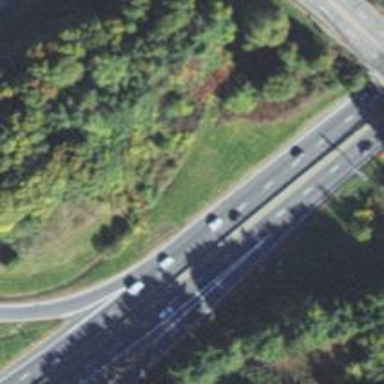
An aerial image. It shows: Asphalt motorway.